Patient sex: M
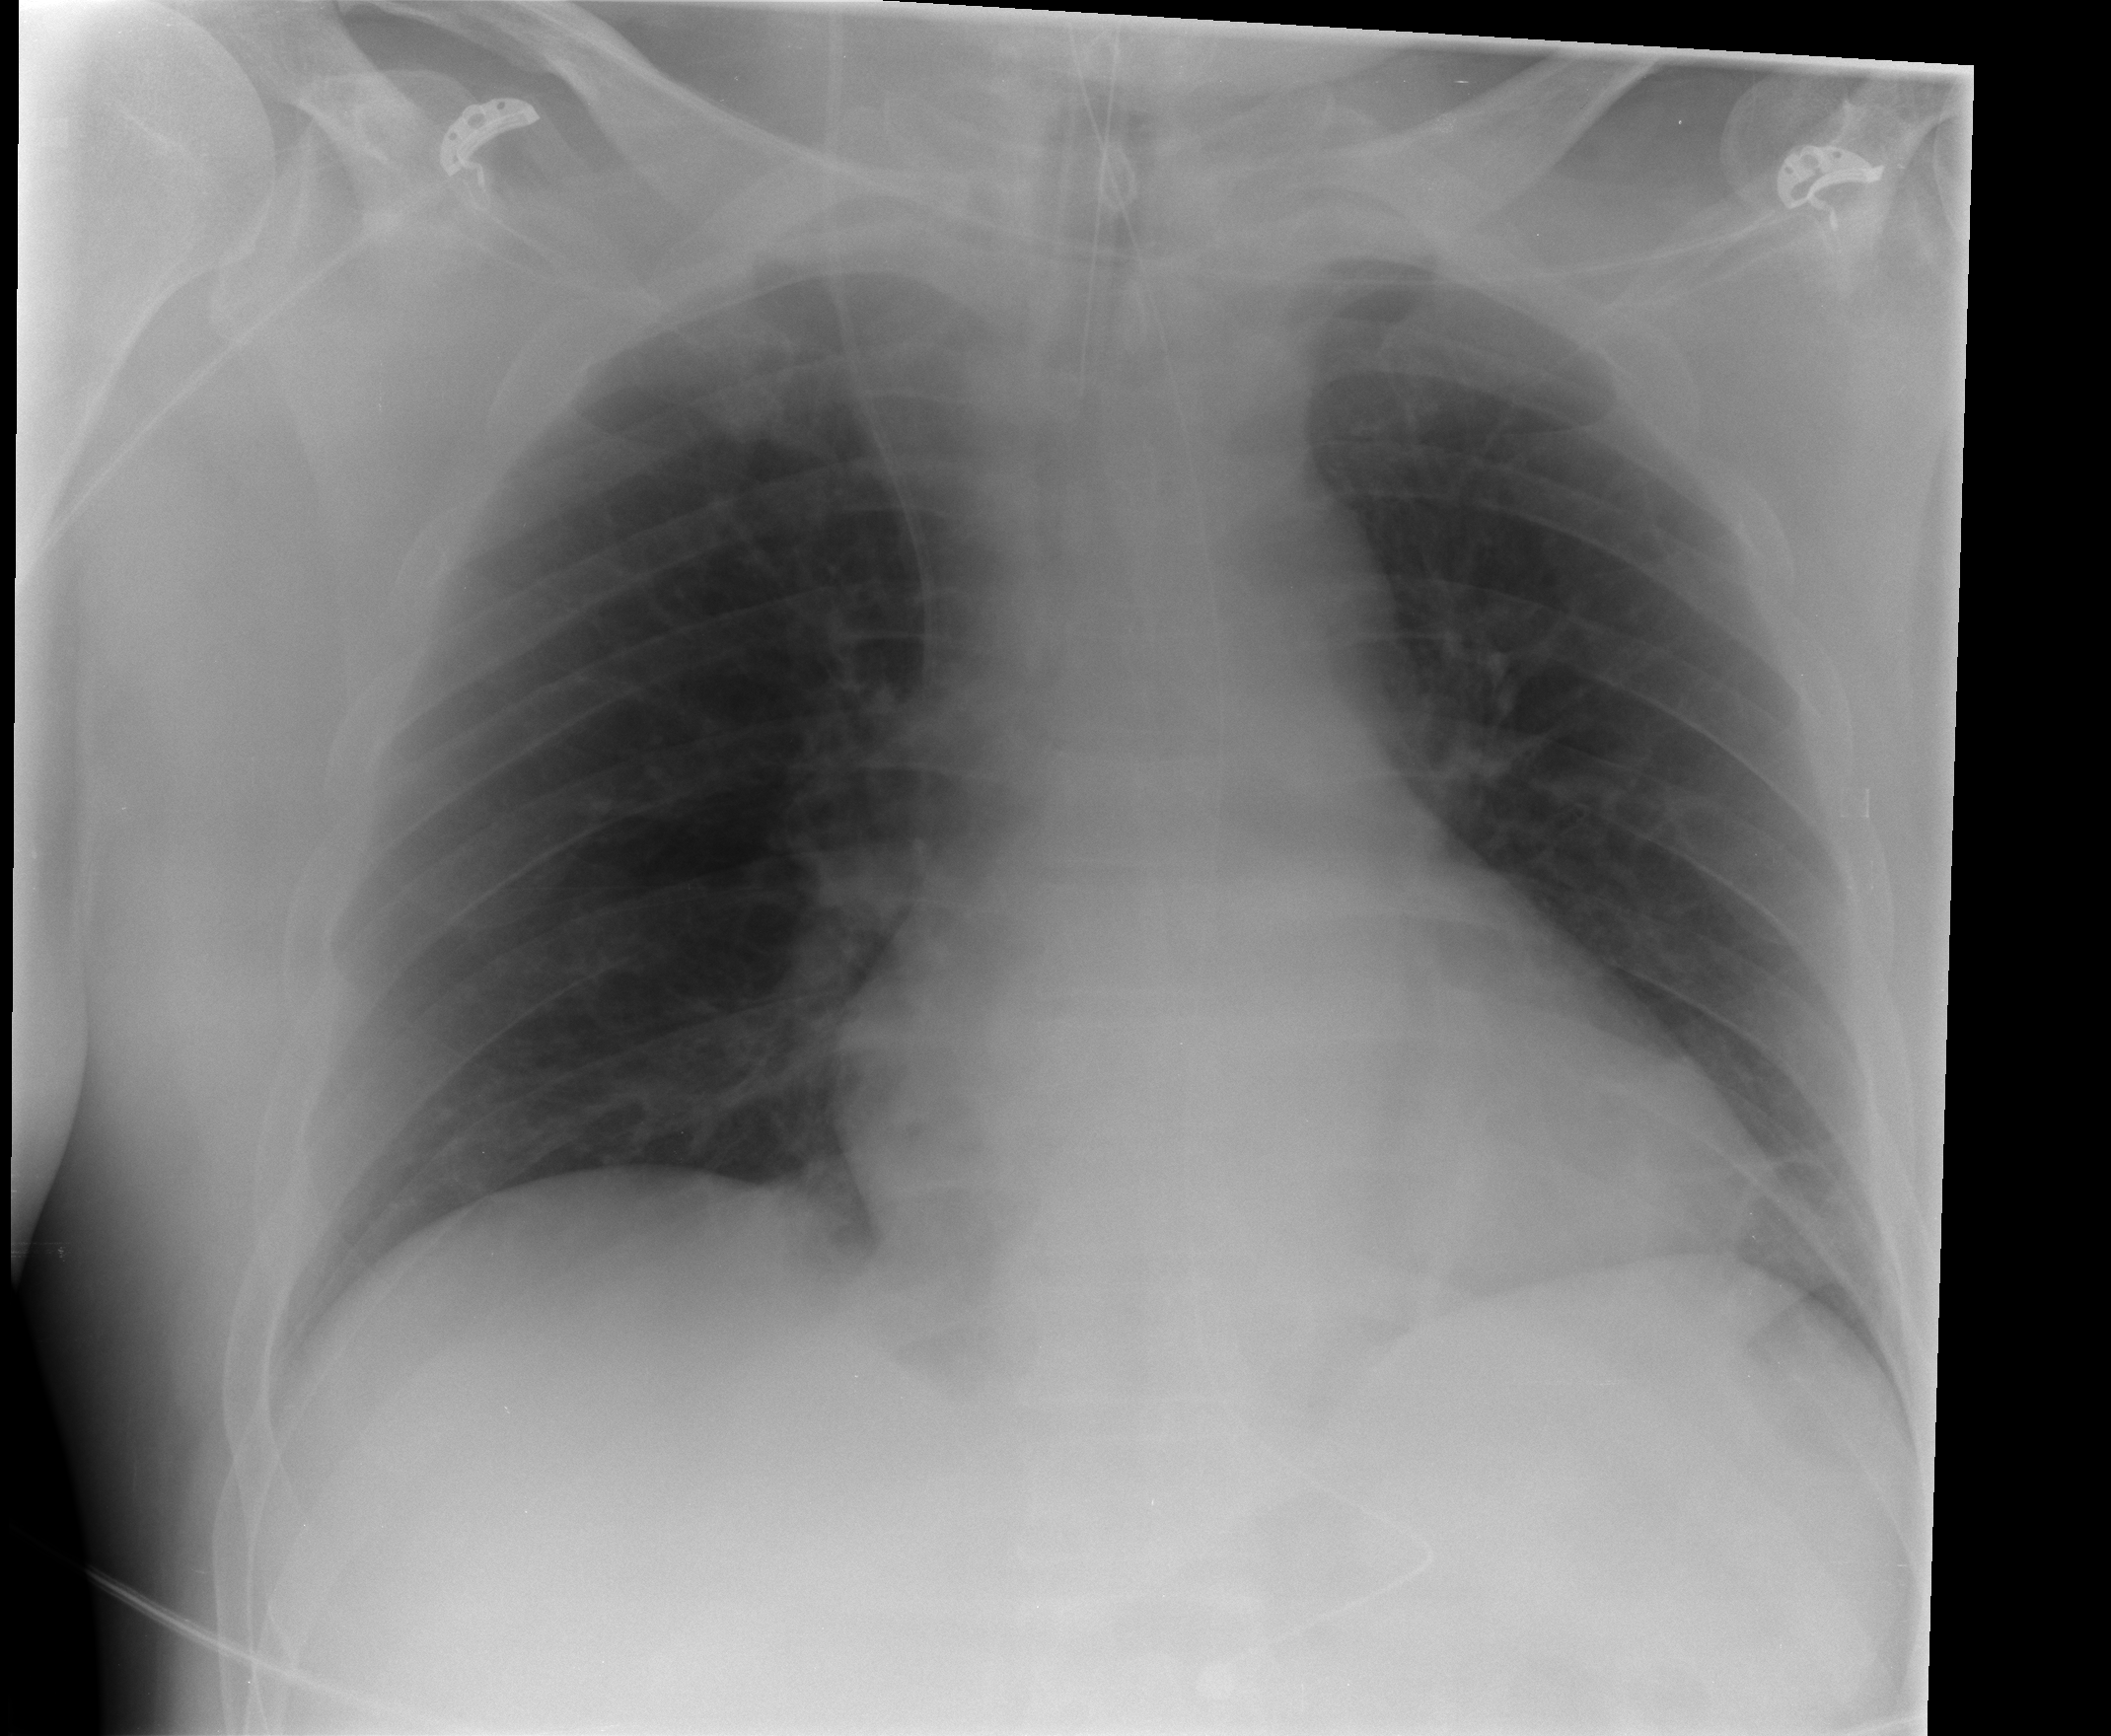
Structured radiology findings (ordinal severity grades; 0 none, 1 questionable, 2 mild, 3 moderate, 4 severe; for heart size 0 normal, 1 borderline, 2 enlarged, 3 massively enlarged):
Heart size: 1
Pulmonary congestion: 0
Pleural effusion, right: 0
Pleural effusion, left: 0
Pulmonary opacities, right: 0
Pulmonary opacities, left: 0
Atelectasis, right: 2
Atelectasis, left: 2